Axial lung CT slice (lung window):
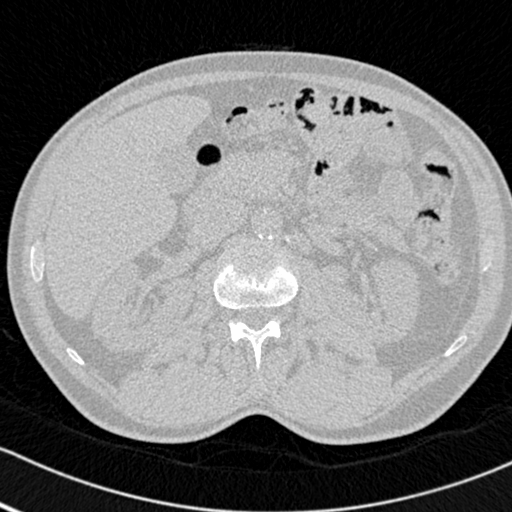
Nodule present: no